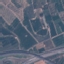
Land use / land cover class: PermanentCrop